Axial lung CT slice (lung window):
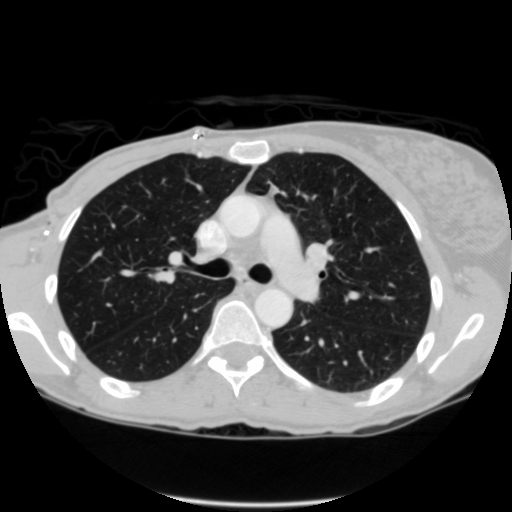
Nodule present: no